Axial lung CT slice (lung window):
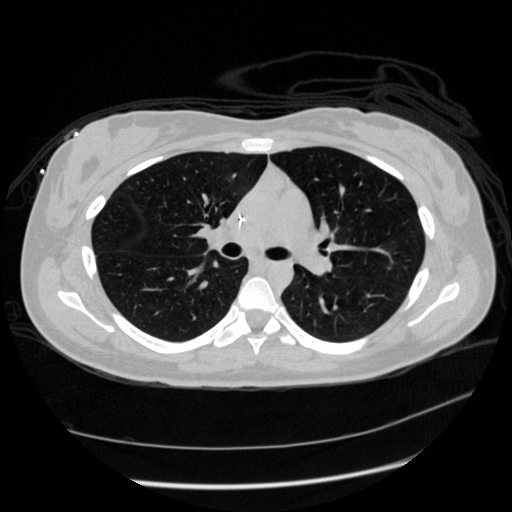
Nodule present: no